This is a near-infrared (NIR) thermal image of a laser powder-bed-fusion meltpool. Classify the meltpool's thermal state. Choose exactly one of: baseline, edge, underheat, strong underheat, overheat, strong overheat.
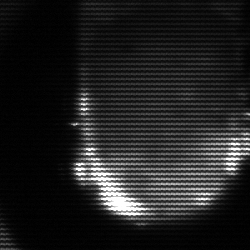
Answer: baseline